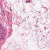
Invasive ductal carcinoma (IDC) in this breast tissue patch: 0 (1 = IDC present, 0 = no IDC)